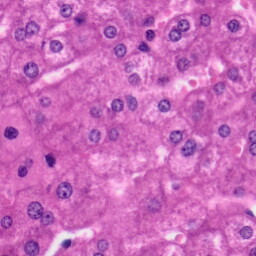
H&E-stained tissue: Liver